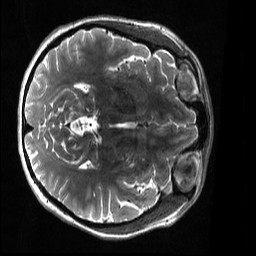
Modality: T2w
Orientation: axial
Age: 23
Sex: female